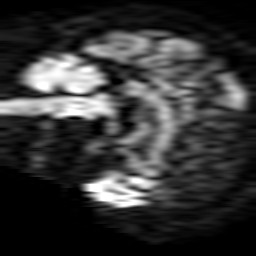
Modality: TRACE
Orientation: sagittal
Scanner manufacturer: philips
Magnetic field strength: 1.5 T
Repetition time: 2.88 s
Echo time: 0.06279 s